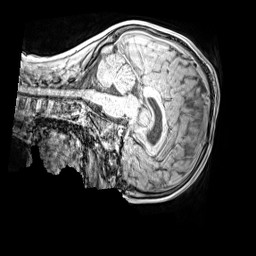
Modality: MP2RAGE
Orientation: sagittal
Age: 10
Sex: male
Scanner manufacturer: siemens
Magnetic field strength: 3 T
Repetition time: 4 s
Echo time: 0.00299 s